Field crop: maize
Growth stage: 2
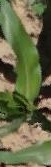
Species: maize